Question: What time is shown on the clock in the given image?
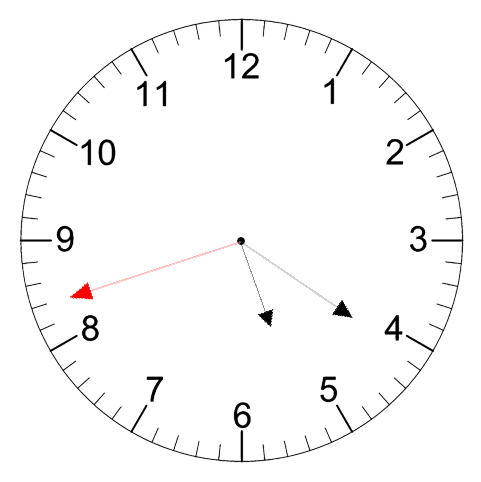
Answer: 05:20:42